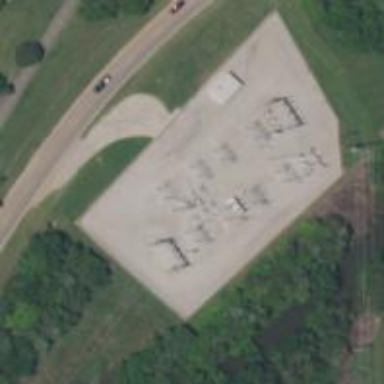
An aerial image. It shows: Transmission substation.